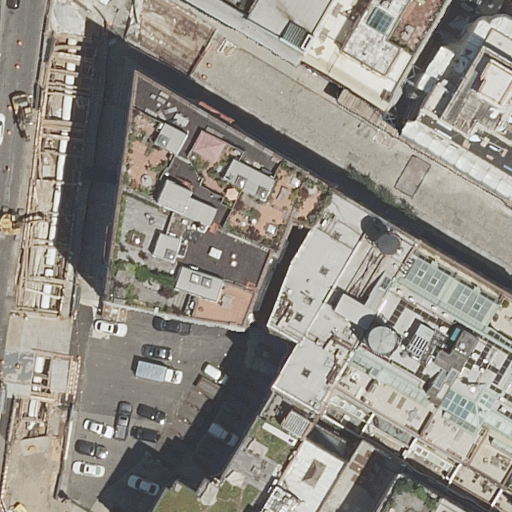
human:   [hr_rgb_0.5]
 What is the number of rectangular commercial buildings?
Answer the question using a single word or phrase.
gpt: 0

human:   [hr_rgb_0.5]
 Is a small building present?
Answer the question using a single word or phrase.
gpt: yes

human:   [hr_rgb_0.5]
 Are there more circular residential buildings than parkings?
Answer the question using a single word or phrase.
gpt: no

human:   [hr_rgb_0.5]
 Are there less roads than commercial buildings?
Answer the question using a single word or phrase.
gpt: no

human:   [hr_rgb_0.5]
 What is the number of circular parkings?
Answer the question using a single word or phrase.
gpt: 0

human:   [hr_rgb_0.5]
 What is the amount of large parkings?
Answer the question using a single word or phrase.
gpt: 0

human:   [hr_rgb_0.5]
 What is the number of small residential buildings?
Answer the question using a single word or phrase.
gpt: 2

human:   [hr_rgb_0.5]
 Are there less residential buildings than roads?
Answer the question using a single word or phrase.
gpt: no

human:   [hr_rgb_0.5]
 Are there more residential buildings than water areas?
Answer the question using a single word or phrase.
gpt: yes

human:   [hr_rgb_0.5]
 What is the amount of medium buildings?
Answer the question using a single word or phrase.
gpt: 6

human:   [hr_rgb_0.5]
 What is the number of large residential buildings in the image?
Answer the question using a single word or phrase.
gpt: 4

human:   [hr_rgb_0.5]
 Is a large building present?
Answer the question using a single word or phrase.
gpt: yes

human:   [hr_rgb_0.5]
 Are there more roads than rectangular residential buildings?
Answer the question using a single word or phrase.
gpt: no

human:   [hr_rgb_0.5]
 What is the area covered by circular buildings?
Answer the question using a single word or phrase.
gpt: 0m2

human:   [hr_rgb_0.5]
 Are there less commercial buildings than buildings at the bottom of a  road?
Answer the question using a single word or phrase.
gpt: yes

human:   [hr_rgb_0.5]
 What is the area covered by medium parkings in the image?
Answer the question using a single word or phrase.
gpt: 0m2

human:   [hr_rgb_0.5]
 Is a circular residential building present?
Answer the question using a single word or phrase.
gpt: no

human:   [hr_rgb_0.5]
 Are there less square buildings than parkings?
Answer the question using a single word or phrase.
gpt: yes

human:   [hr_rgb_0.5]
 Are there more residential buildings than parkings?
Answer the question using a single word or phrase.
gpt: yes

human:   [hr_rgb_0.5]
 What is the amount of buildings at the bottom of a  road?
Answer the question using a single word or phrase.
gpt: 7

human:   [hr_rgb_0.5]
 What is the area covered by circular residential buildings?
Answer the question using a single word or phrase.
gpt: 0m2

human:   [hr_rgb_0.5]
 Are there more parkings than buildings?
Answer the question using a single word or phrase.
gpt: no

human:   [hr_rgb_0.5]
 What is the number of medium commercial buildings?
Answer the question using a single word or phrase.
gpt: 0

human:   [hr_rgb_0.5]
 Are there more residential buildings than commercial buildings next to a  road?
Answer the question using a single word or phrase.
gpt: yes

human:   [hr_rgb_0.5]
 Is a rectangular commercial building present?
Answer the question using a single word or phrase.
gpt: no

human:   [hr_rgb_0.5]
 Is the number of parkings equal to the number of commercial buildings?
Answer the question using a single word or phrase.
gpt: no

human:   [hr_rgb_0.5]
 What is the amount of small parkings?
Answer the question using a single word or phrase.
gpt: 1

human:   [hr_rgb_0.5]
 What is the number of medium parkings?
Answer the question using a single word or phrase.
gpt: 0

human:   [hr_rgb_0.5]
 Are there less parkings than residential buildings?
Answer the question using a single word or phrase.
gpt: yes

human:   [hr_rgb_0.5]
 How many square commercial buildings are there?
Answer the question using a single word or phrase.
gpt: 0

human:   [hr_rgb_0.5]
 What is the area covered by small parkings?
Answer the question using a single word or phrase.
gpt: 34m2

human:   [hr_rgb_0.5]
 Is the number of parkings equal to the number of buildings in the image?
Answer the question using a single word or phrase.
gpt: no

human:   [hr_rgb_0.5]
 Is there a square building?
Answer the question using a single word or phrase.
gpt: no

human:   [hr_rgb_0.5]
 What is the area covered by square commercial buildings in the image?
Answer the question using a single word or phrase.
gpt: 0m2

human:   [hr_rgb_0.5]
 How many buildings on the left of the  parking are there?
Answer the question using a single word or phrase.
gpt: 0

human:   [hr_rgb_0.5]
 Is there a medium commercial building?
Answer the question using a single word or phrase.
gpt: no